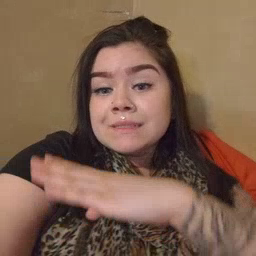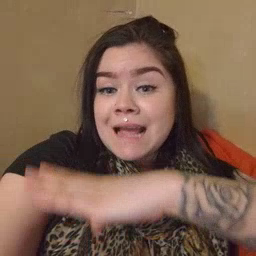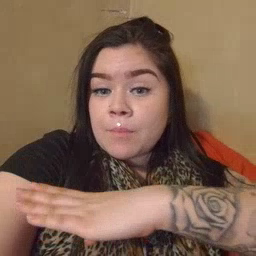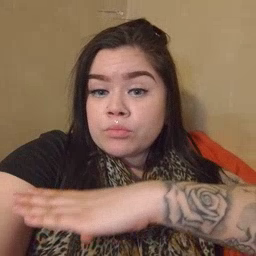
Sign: table